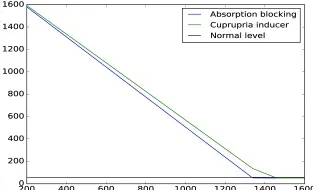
Performance of two treatments c-d Profiles of the accumulation of copper during treatments to either block its absorption or induce its excretion (also known as cuprupria induction), with initial copper concentrations of 1850 mg in C and 7400 mg in D. The black line represents a normal copper level in a healthy individual.
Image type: chart (chart)